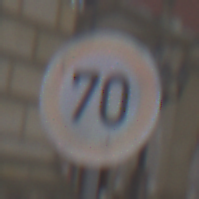
Verkehrszeichen: Geschwindigkeit70
Umgebung: Outdoor, Urban
Tageszeit: Midday
Wetter: Overcast
Licht: Natural
Jahreszeit: NotSpecified
Kontrast: LowContrast